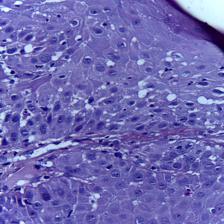
Diagnosis: OSCC